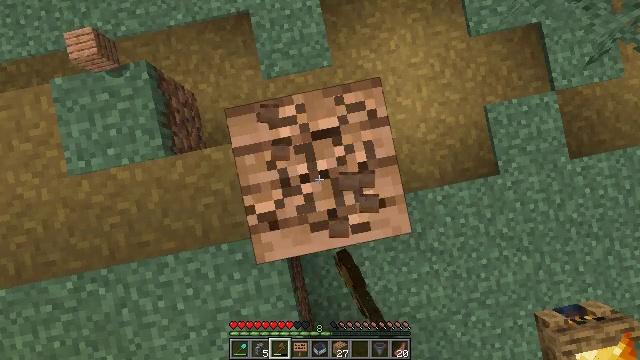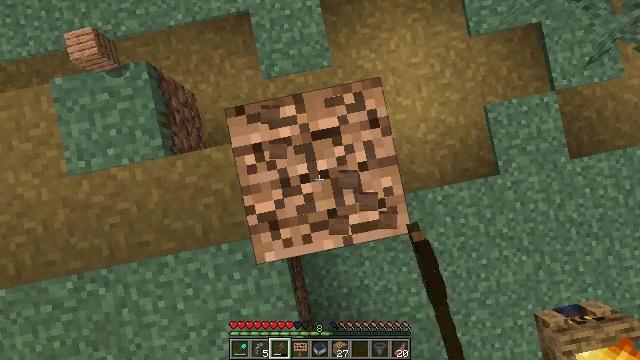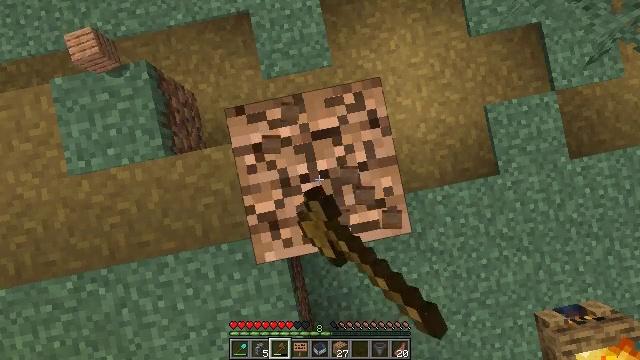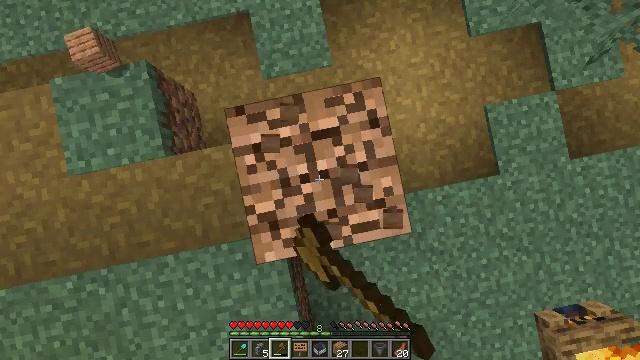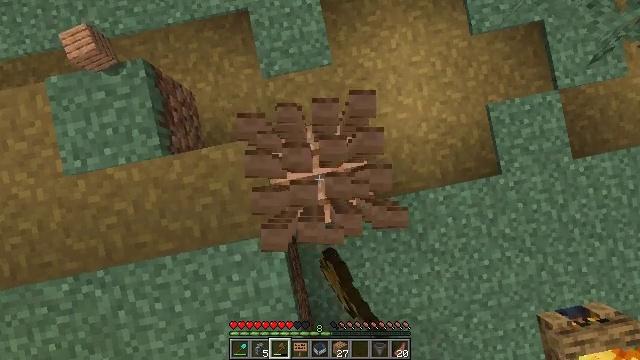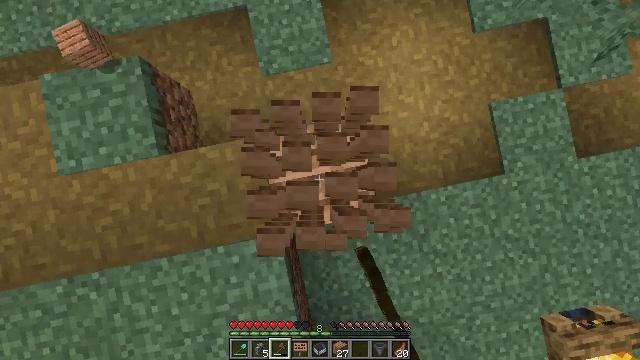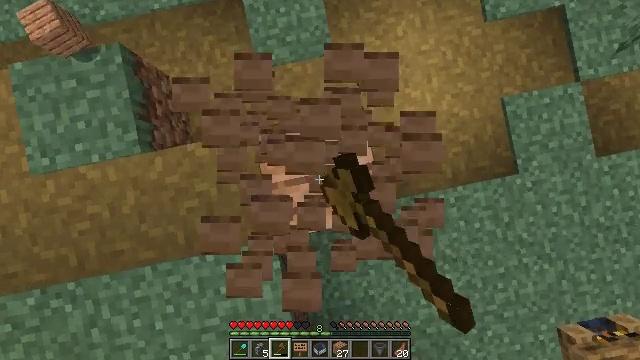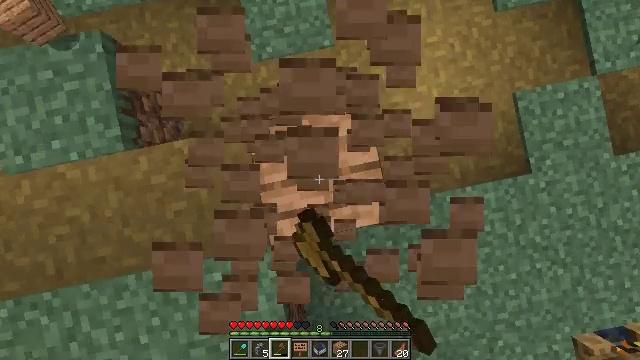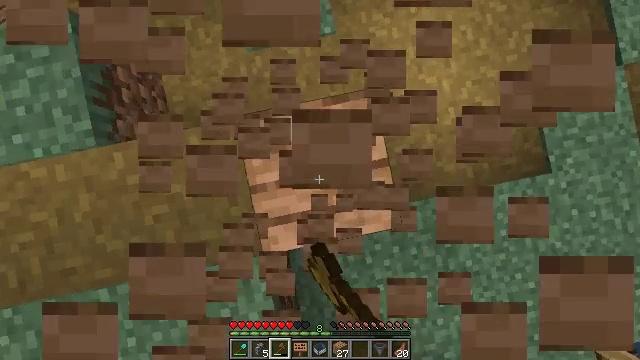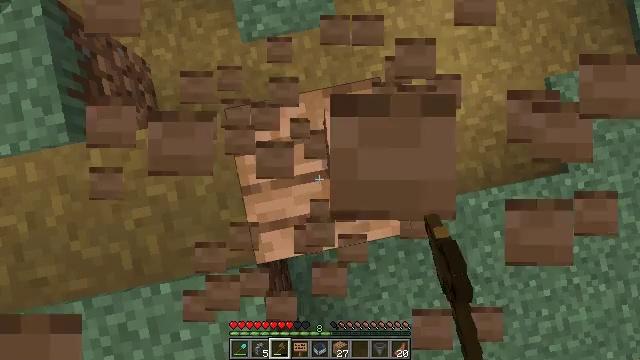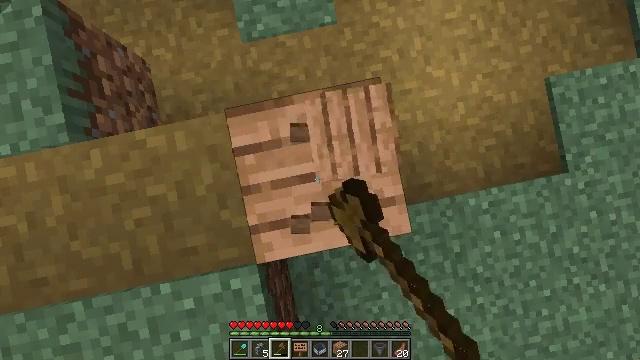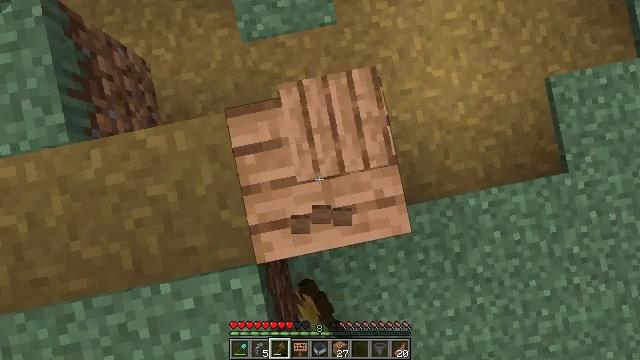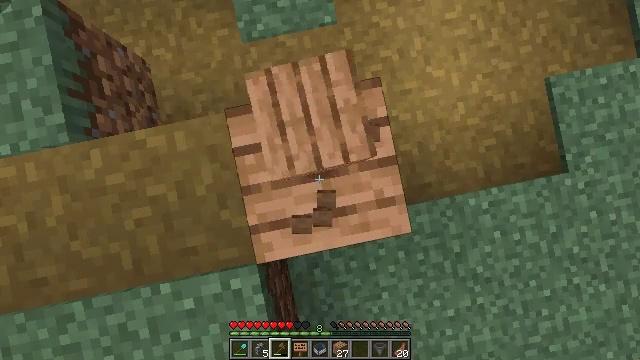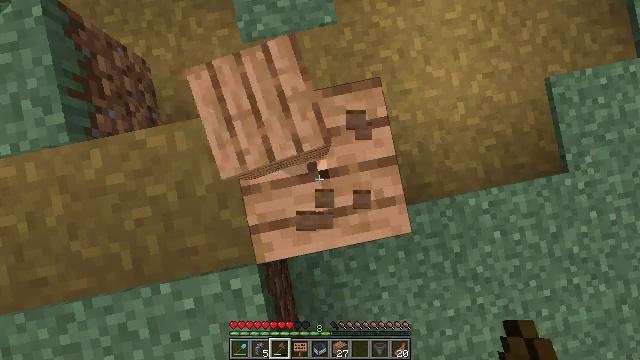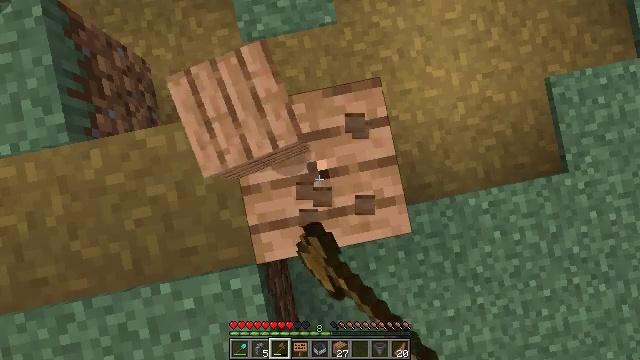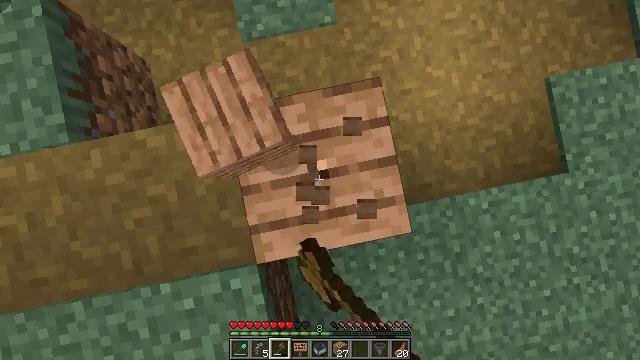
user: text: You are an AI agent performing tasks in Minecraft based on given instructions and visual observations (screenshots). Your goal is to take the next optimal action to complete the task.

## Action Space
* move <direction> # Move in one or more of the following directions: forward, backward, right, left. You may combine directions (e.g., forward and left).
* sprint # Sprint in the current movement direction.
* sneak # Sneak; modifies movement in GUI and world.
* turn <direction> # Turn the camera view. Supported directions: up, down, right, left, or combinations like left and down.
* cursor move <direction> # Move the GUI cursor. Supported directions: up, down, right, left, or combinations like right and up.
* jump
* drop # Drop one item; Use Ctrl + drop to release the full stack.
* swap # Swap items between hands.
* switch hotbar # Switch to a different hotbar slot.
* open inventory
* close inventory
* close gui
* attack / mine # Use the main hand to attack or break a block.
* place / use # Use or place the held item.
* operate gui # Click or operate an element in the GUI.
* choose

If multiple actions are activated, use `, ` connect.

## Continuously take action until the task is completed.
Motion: motion action
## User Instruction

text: Mine jungle planks from a structure.
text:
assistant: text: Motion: attack / mine
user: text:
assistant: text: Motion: attack / mine
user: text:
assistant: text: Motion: attack / mine
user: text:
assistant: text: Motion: attack / mine
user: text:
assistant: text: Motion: attack / mine
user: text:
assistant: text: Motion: attack / mine
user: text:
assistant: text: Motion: attack / mine
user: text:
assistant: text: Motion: attack / mine
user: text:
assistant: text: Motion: attack / mine
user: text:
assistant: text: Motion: attack / mine
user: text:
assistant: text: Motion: attack / mine
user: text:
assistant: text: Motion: attack / mine
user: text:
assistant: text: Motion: attack / mine
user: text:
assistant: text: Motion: attack / mine
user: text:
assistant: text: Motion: attack / mine
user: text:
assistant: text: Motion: attack / mine
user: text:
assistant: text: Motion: attack / mine
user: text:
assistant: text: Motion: attack / mine
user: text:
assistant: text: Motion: attack / mine
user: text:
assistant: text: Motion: attack / mine
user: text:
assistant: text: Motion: attack / mine
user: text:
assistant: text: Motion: attack / mine
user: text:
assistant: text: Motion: attack / mine
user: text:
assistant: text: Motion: attack / mine
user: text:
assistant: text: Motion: attack / mine
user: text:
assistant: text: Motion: attack / mine
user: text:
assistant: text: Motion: attack / mine
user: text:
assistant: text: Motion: attack / mine
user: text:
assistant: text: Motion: attack / mine
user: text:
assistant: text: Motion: attack / mine